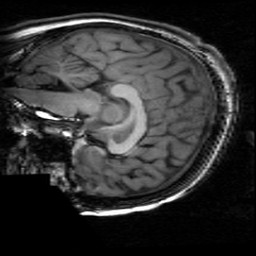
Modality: T1w
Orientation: sagittal
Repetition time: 0.008948 s
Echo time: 0.001784 s